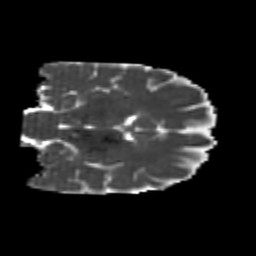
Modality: MD
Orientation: coronal
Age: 26
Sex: male
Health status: healthy
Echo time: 0.074 s